Field crop: maize
Growth stage: 1
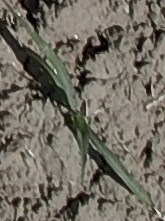
Species: sorghum